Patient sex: M
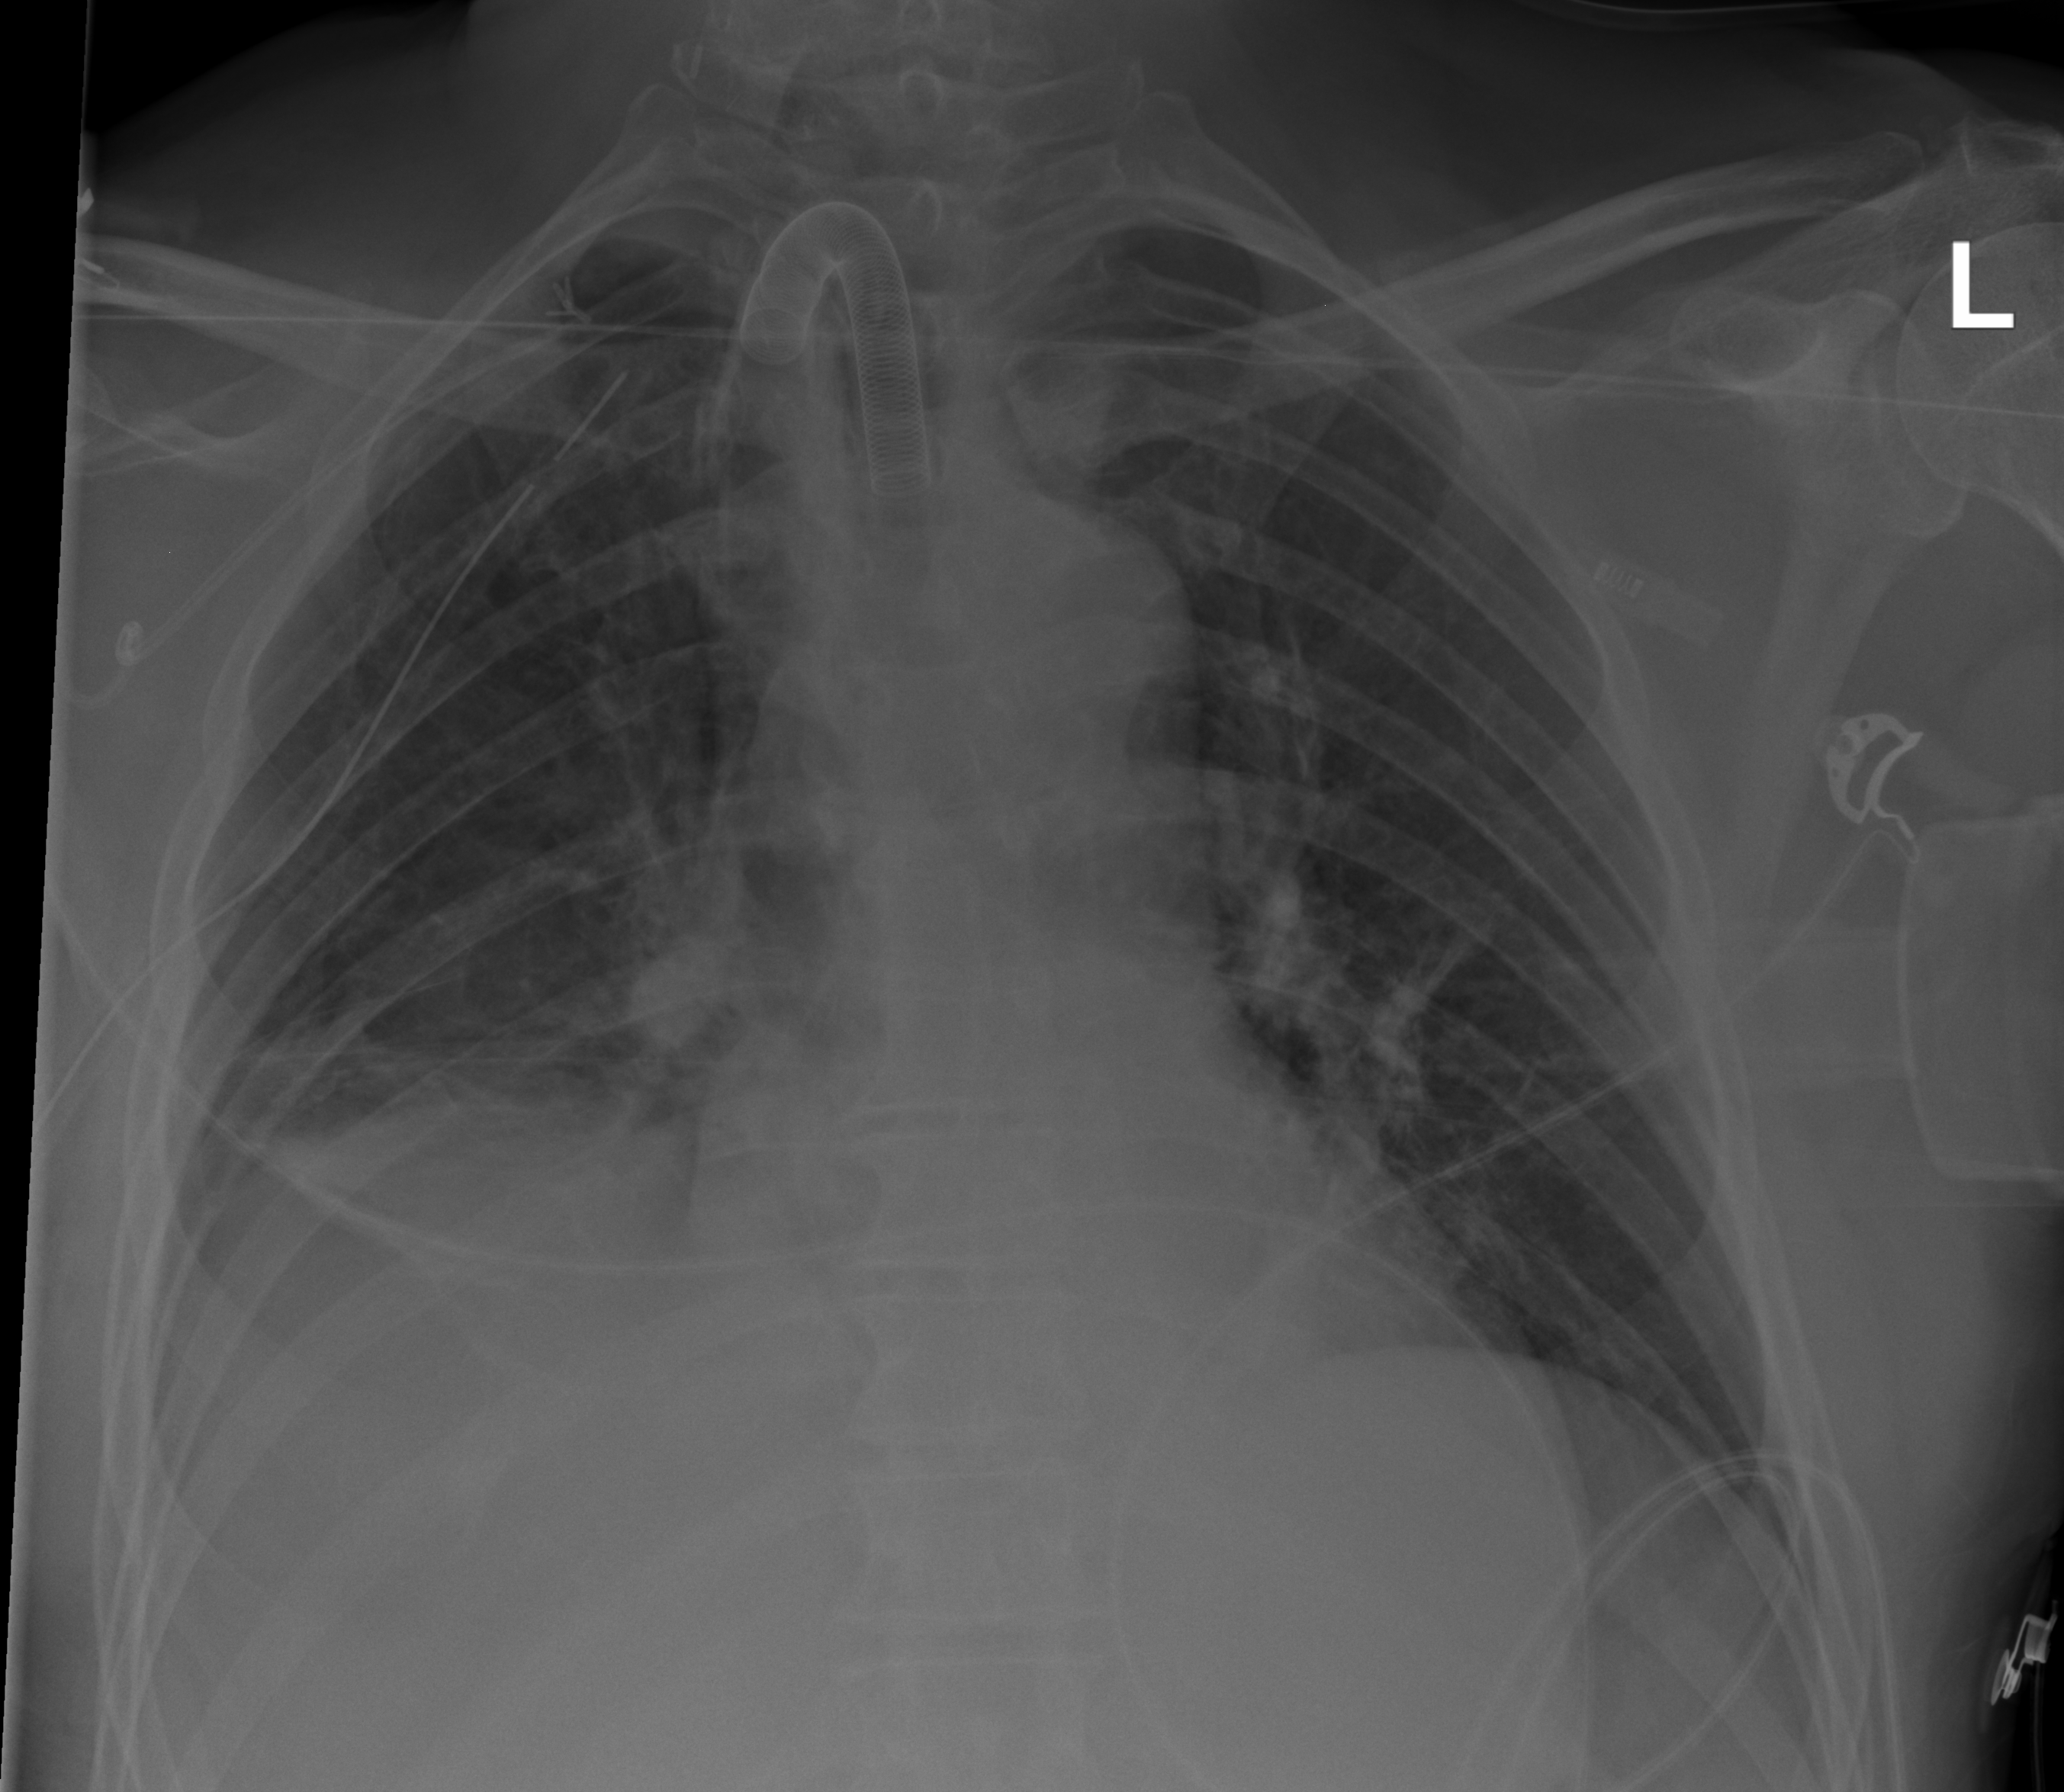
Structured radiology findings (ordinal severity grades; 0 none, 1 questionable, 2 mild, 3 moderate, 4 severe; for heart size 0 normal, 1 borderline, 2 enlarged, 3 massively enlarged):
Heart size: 0
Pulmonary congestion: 0
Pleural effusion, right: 1
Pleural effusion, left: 0
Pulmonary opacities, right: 0
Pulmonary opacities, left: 0
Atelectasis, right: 2
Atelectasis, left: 0